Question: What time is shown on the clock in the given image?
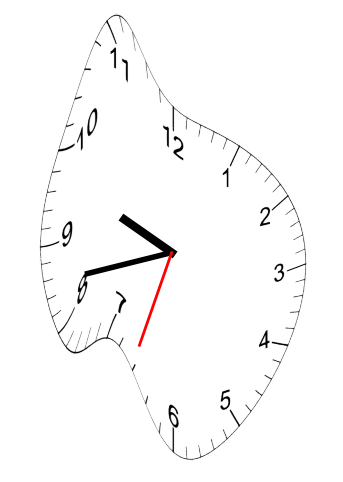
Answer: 09:42:33